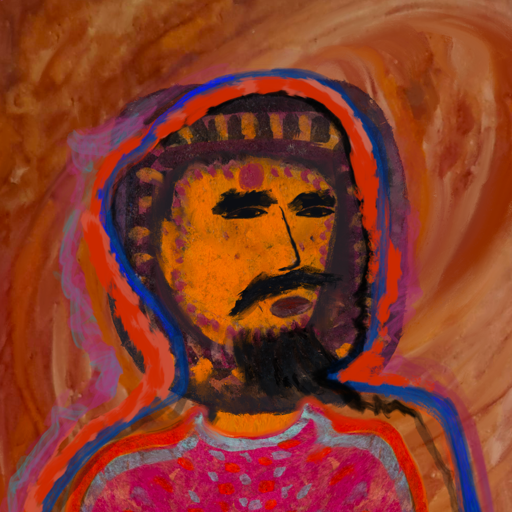
Background: Pious_Lady, Head And Neck Side: Doll_w_Hair, Face Side: Mosgoul, Bust: Sisters, Hair Side: Experience, Head Accessory: Blank, Second Necklace: Blank, Necklace: Blank, Baby: Blank